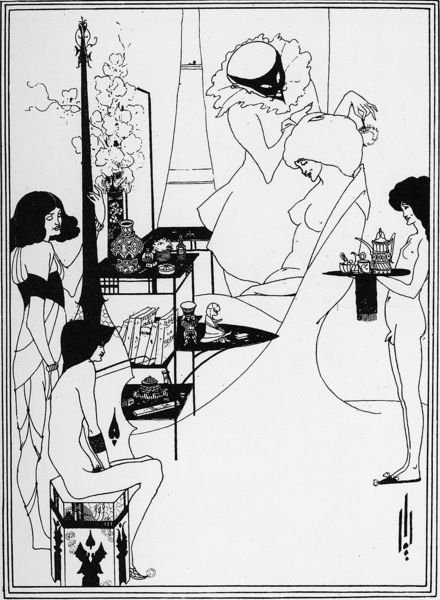
Titel: Die Toilette von Salome, erste Version
Künstler: Aubrey Beardsley
Institution: Privatbesitz
Schlagwörter: akt, hand, nackt, umhang, frauen, sitzen, blume, blumen, brust, busen, fenster, frau, frisur, lampe, laterne, männer, paris, schwarz, skizze, stuhl, tisch, weiss, zeichnung, blüte, blüten, symbolismus, regal, dienerin, kragen, tablett, spiegel, vorhang, haare, mantel, theater, vase, brüste, bücher, mieder, fläche, graphik, hocker, jugendstil, kaffee, tee, bauch, japanisch, scham, penis, tablet, maske, buch, service, druck, schwarz weiss, servieren, bustier, schminken, masken, puderquaste, friseur, bordell, mokka